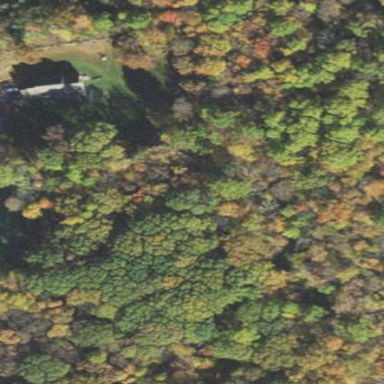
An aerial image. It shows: Nature reserve in woodland area.